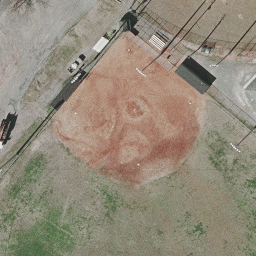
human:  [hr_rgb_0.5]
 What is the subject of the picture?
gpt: baseball diamond